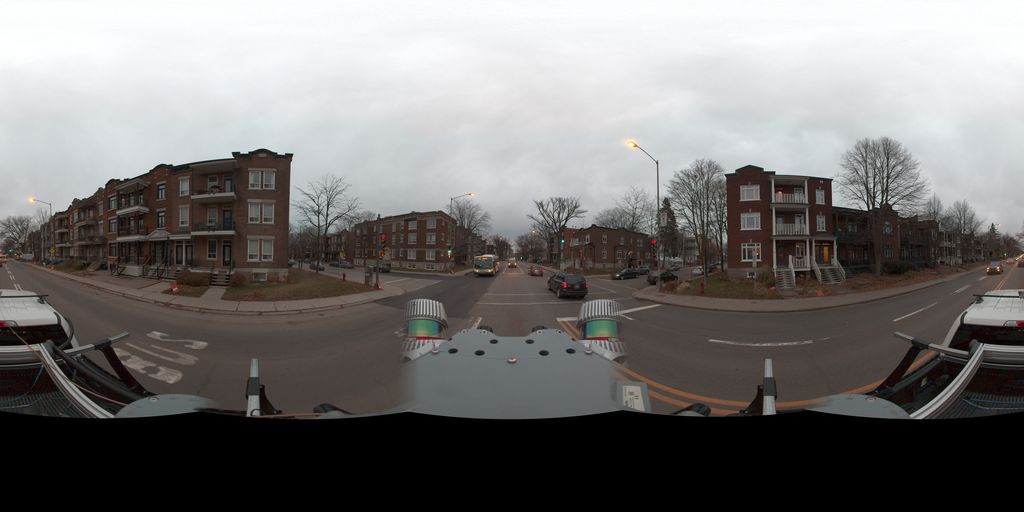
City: quebec_city